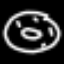
Label: donut